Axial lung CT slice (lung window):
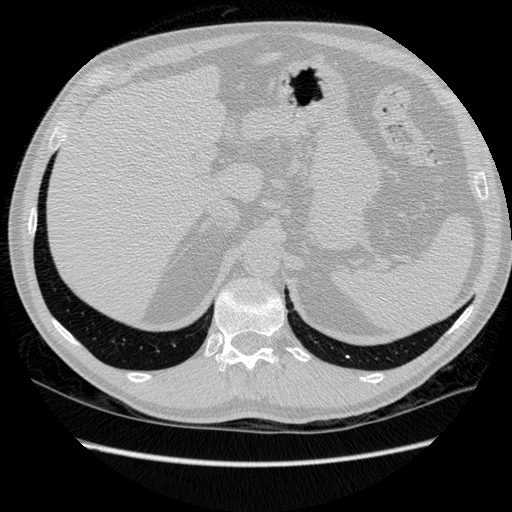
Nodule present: no